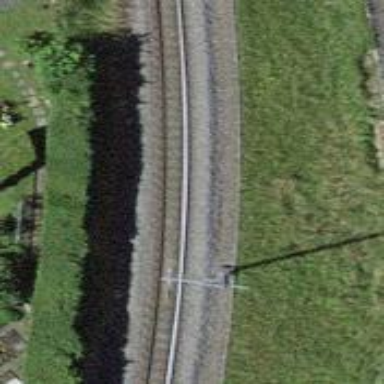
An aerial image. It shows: Narrow-gauge railway with single track. The railway is electrified with contact line.